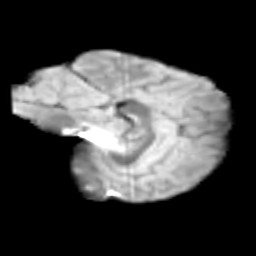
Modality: T2w
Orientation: sagittal
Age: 9
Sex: male
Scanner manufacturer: siemens
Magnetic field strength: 3 T
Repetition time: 3.8 s
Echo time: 0.07 s